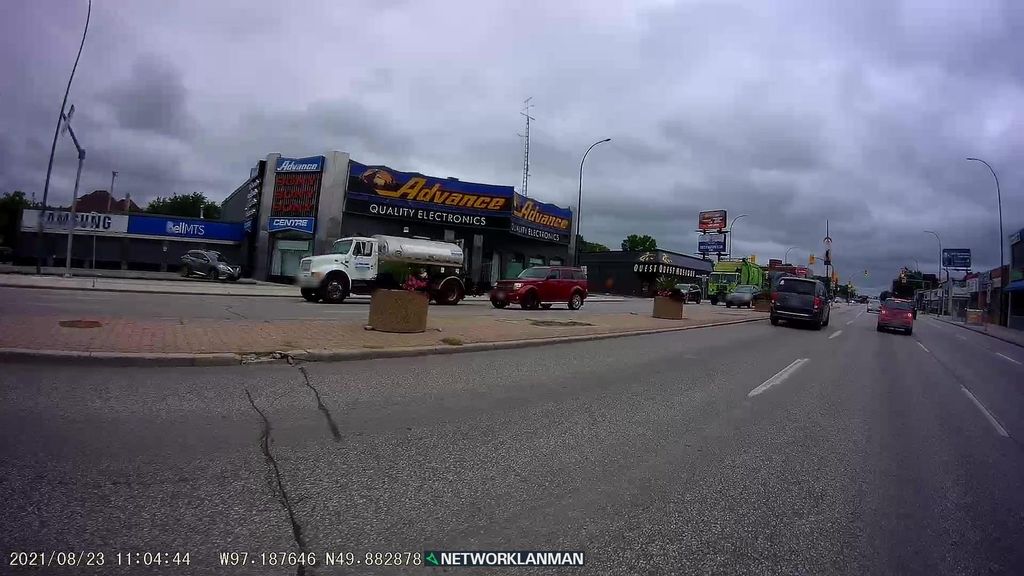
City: winnipeg